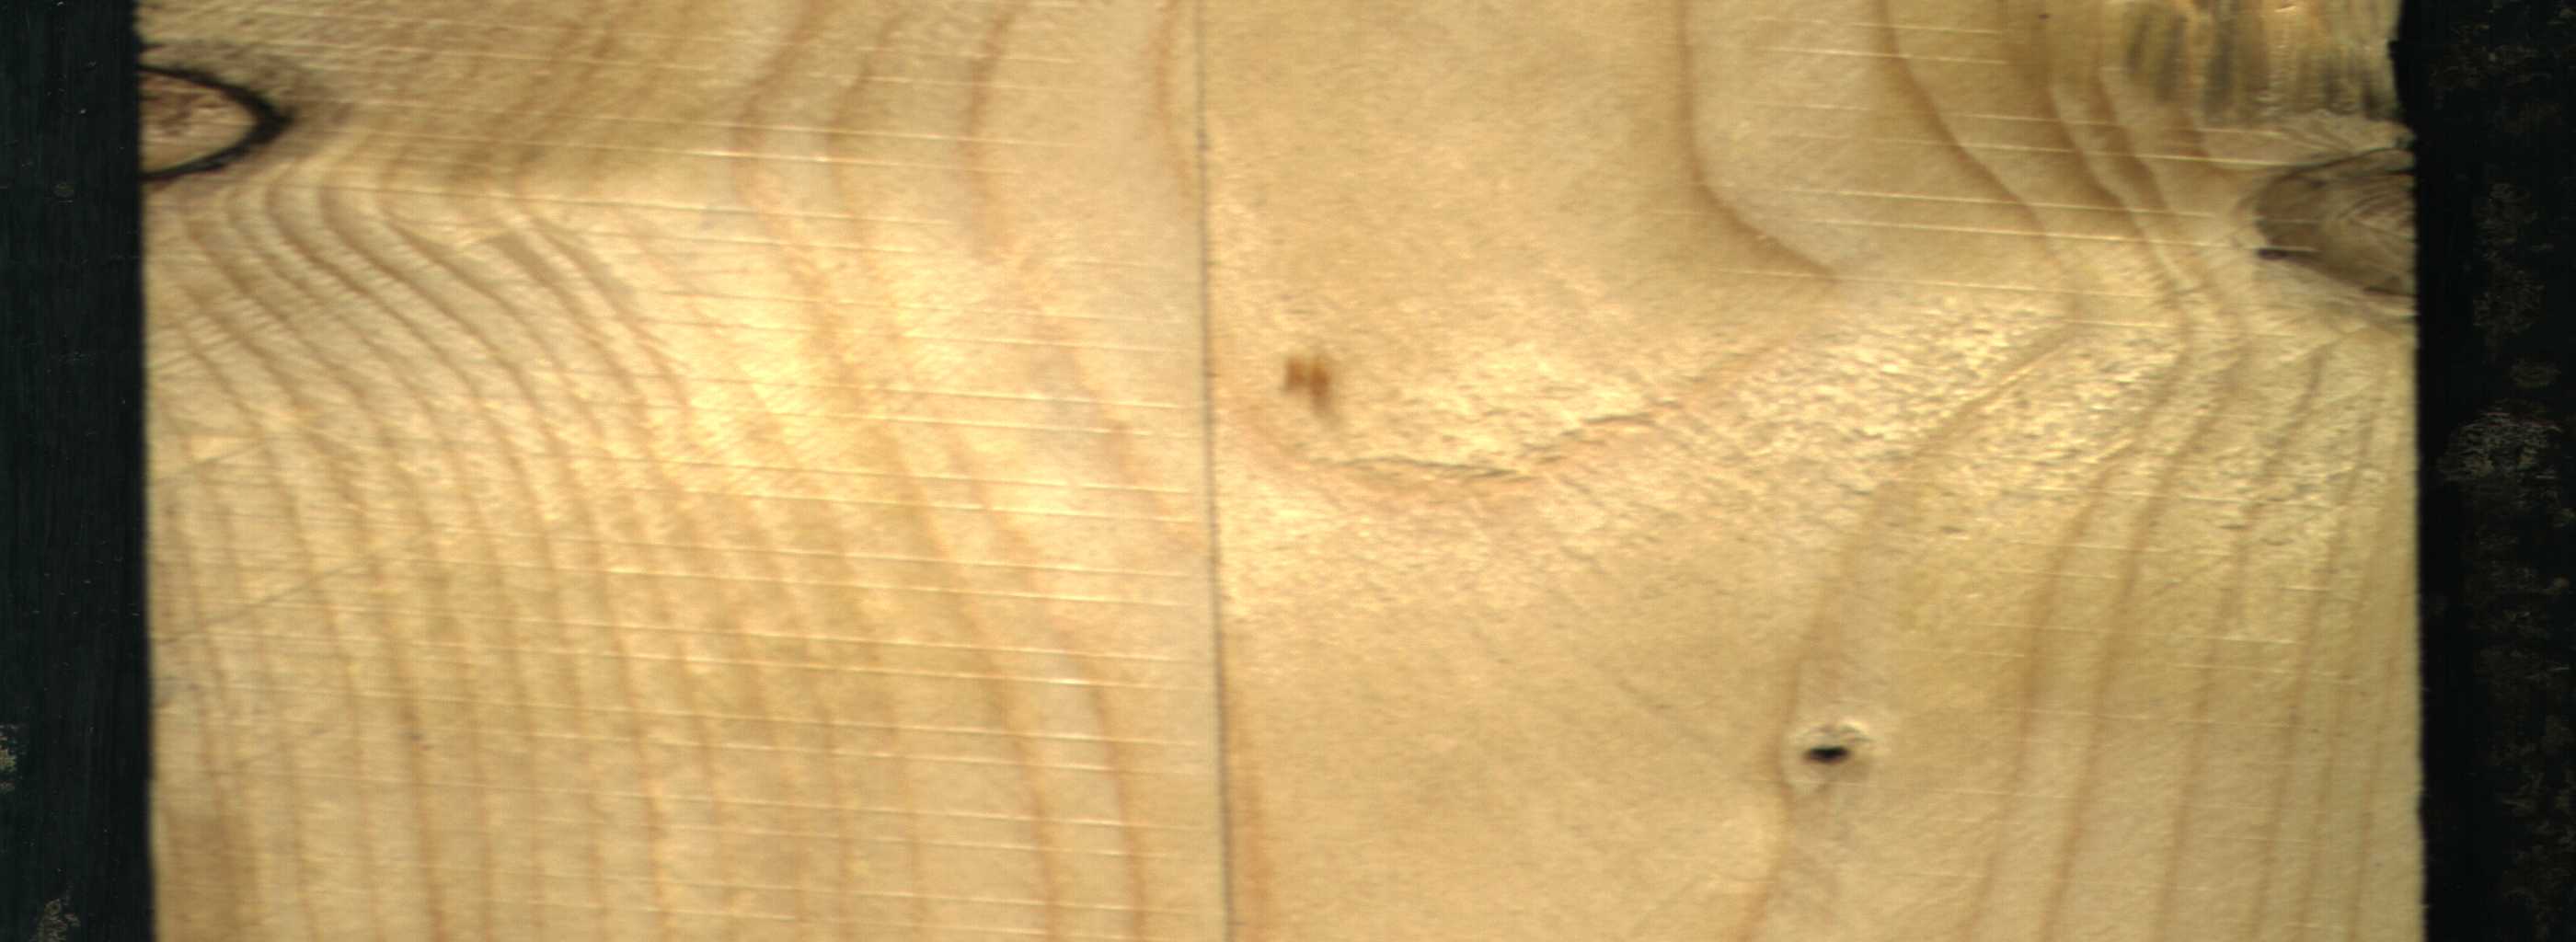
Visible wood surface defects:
Crack
Dead_Knot
Dead_Knot
Live_Knot